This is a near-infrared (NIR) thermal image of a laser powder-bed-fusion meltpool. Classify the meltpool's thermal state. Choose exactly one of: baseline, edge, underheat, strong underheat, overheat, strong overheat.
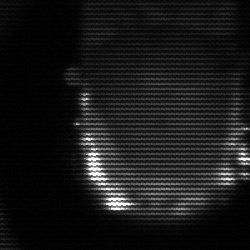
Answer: baseline